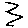
Label: zigzag